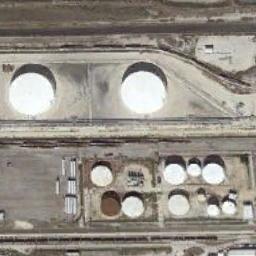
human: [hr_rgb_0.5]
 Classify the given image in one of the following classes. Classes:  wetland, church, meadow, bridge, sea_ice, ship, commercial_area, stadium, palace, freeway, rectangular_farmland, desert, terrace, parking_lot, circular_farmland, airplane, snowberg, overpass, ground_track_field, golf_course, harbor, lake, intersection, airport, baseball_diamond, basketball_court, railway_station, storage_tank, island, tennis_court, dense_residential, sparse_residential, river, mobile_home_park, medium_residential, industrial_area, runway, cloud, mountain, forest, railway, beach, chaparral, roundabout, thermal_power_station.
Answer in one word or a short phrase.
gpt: storage_tank